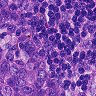
Metastatic tissue present: yes